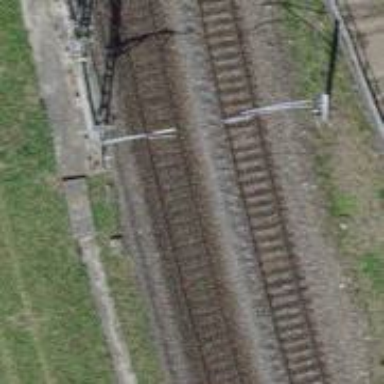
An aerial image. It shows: Single-track electrified railway with contact line.